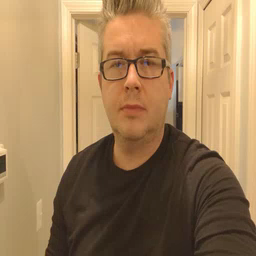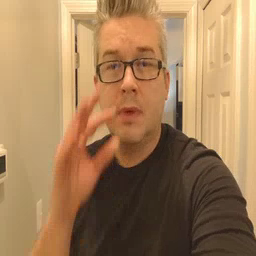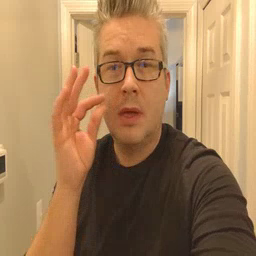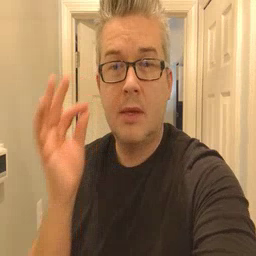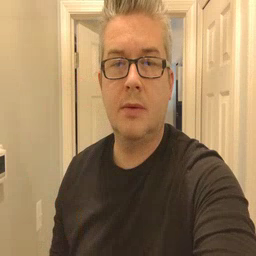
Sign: cat